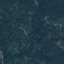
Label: Forest